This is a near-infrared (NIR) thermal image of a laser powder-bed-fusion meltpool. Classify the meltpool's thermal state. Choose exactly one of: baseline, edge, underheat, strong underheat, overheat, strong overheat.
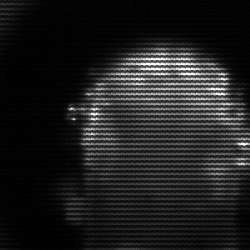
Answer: baseline